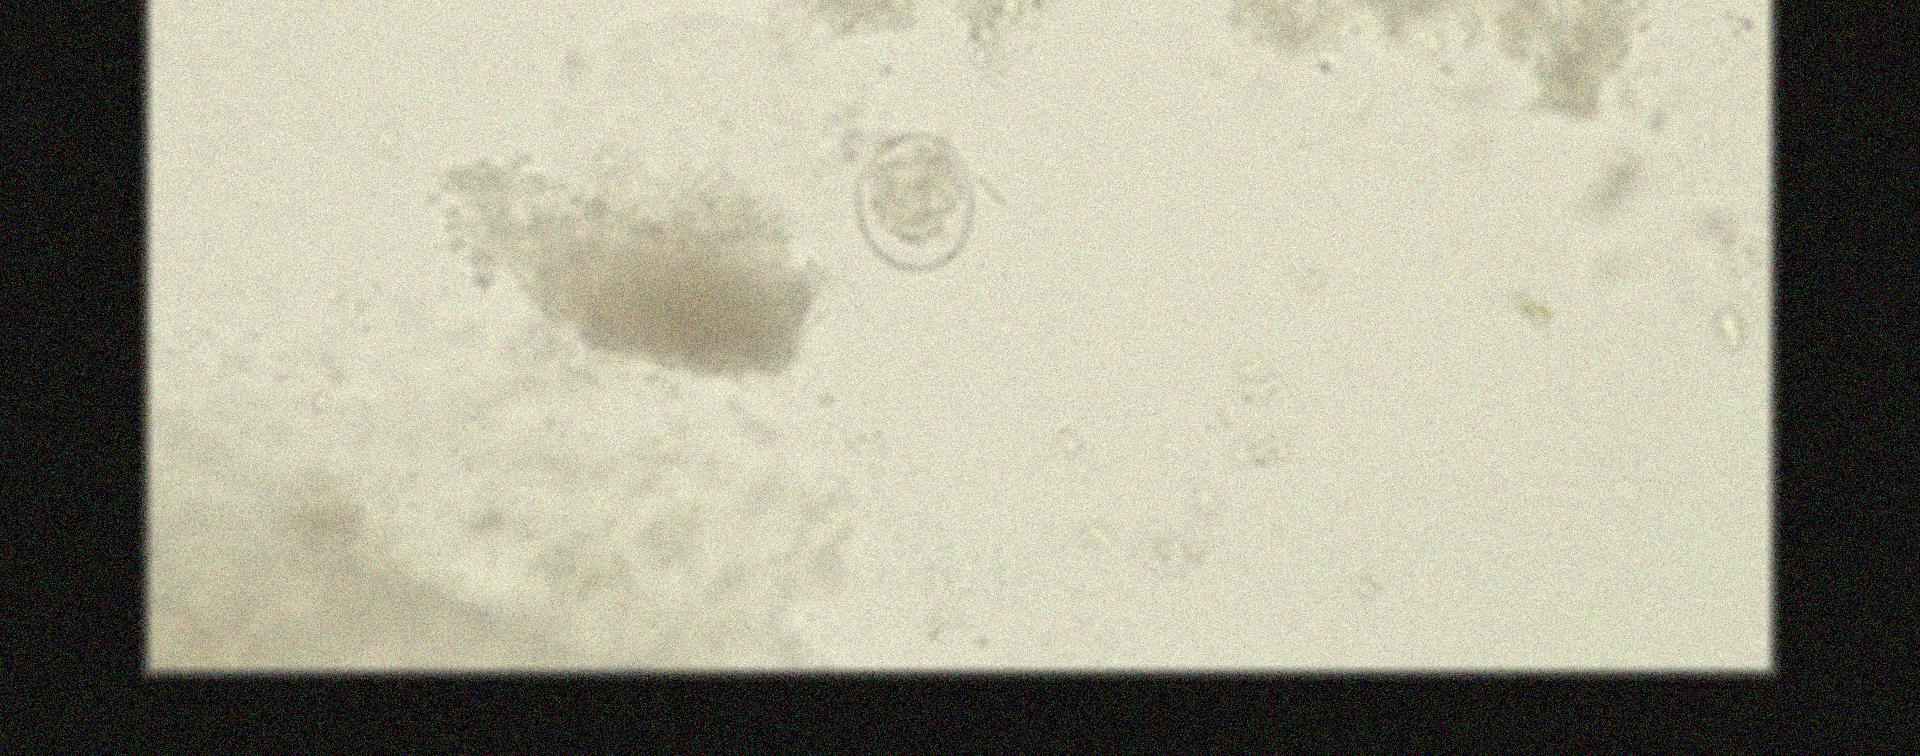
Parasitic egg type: Hymenolepis nana